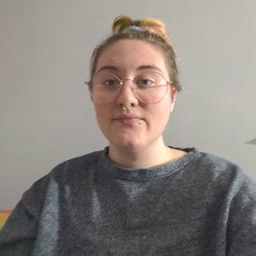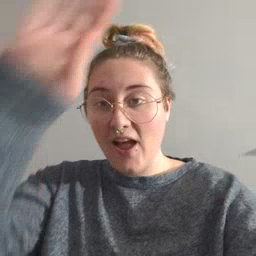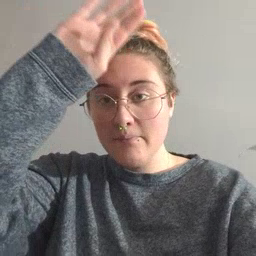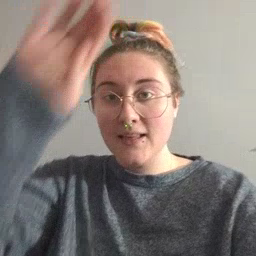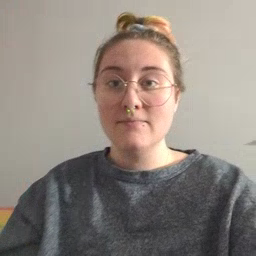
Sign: fireman